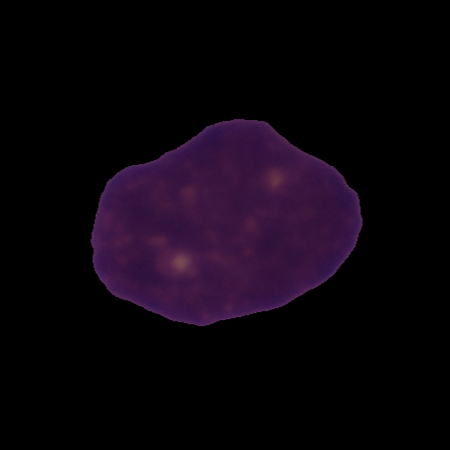
Label: cancer